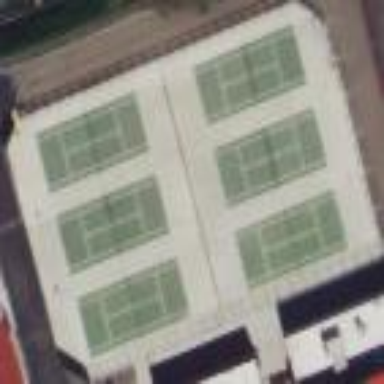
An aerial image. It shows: Sports centre with focus on tennis.